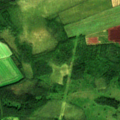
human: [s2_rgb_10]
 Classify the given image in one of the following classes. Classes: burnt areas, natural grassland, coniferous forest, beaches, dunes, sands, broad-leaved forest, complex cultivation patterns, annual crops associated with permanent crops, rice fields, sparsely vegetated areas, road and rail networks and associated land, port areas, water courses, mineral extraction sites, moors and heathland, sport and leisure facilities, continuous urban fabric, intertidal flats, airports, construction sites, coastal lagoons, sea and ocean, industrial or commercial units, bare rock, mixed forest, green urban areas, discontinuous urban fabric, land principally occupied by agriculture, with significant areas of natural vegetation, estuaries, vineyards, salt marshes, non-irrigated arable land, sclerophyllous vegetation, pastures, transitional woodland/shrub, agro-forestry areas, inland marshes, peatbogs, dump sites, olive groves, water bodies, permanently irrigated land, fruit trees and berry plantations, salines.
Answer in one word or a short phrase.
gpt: non-irrigated arable land, mixed forest, transitional woodland/shrub, inland marshes